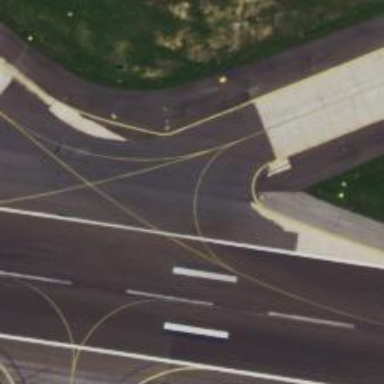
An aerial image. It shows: Image of taxiway at airport.